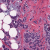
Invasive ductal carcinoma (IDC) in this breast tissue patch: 1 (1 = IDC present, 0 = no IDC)